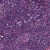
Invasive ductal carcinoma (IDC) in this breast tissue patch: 0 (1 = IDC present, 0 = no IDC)